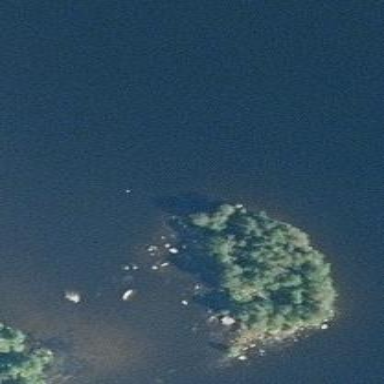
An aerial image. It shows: Island.